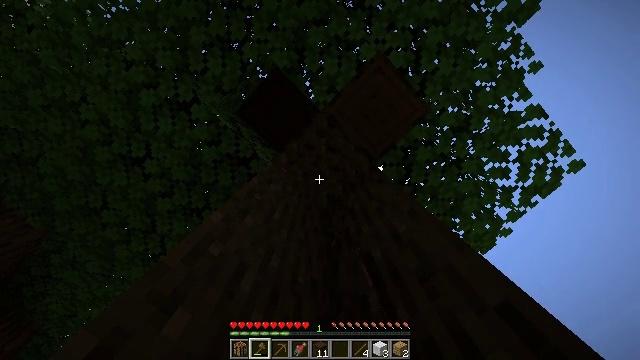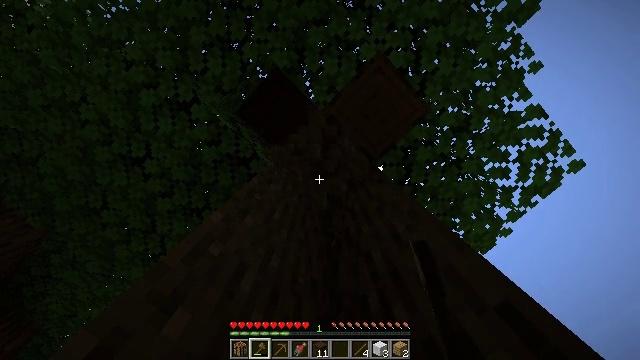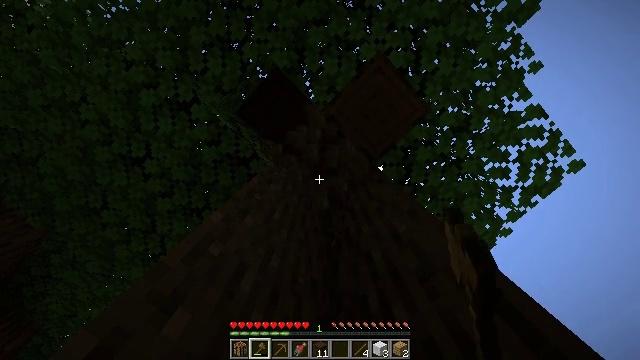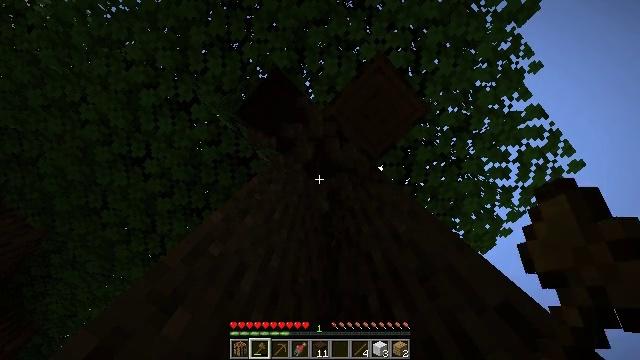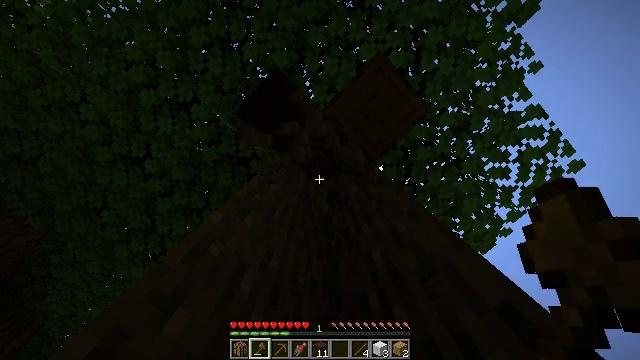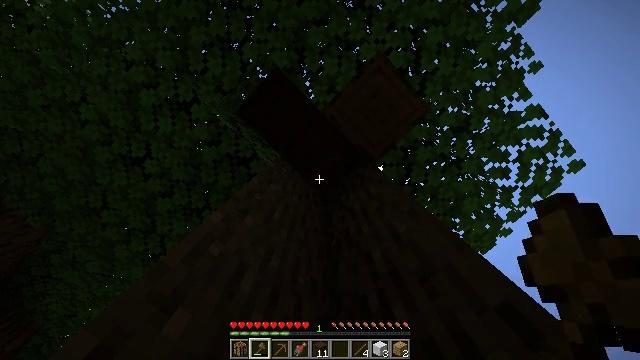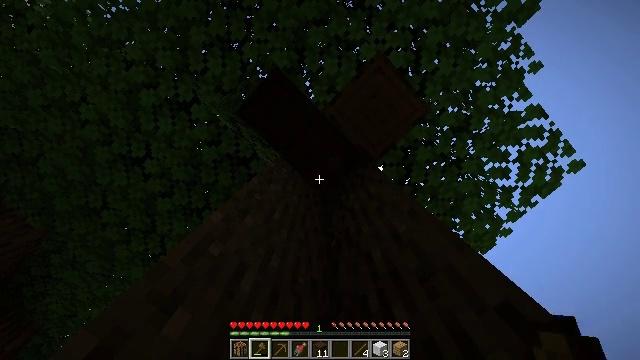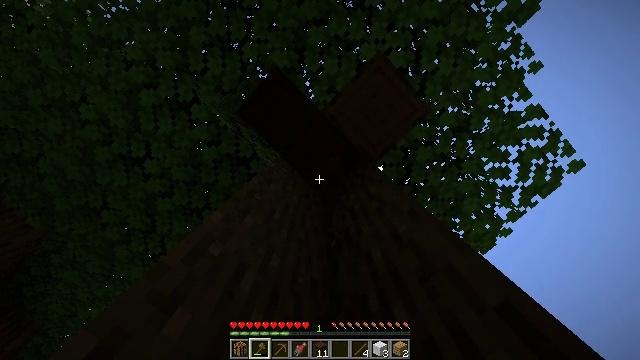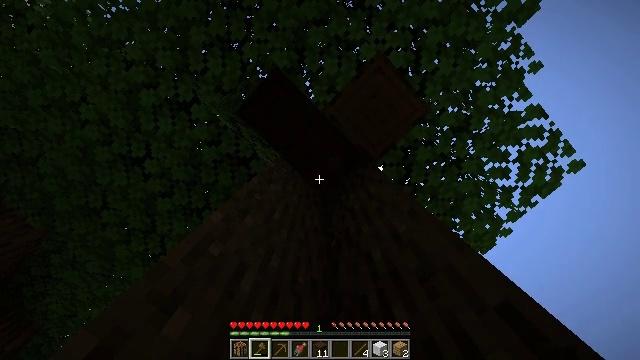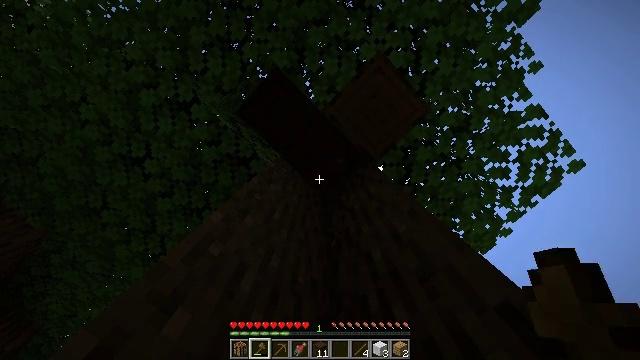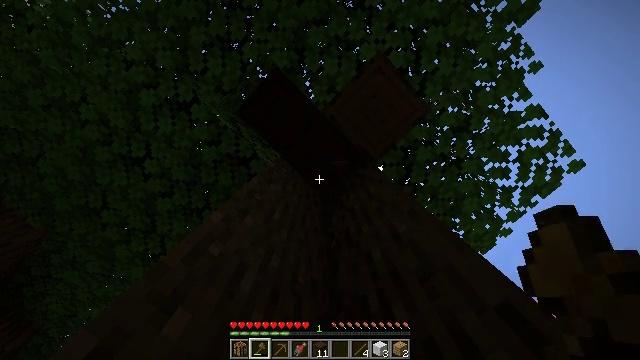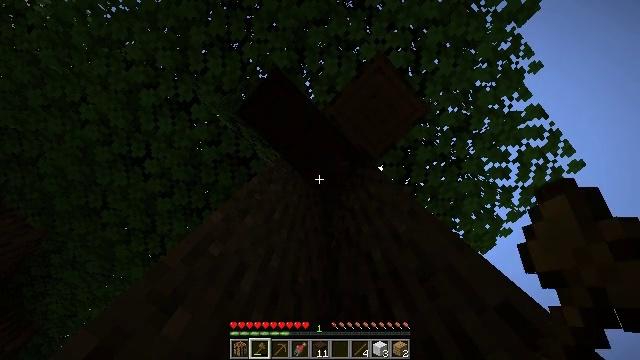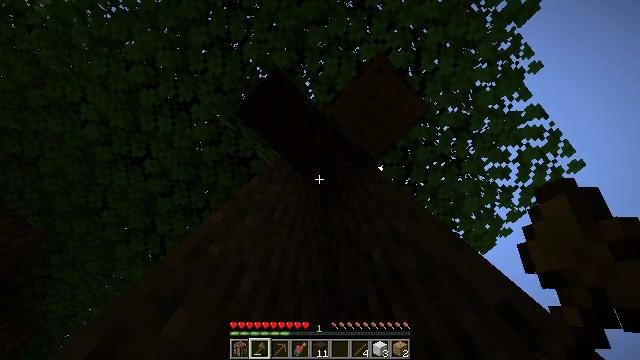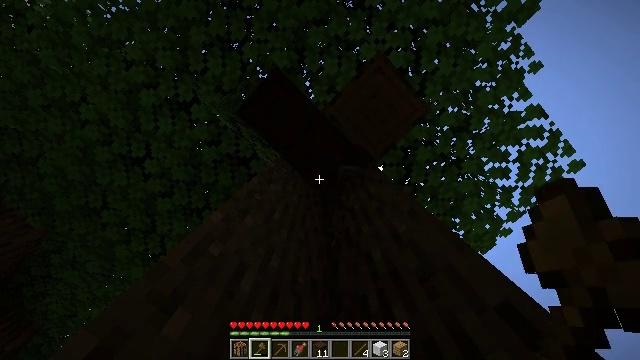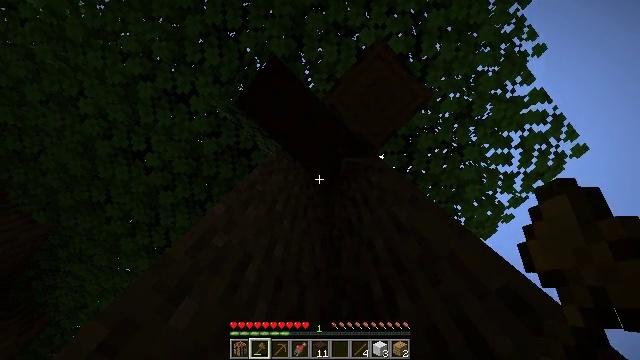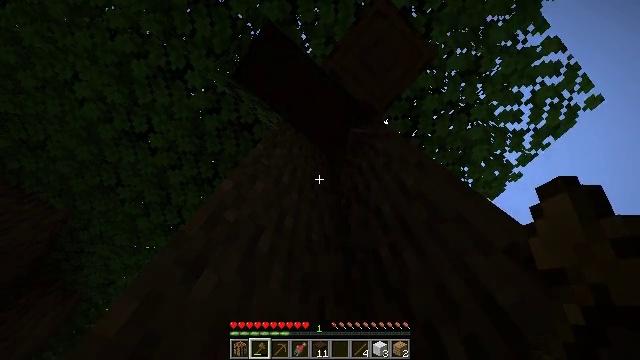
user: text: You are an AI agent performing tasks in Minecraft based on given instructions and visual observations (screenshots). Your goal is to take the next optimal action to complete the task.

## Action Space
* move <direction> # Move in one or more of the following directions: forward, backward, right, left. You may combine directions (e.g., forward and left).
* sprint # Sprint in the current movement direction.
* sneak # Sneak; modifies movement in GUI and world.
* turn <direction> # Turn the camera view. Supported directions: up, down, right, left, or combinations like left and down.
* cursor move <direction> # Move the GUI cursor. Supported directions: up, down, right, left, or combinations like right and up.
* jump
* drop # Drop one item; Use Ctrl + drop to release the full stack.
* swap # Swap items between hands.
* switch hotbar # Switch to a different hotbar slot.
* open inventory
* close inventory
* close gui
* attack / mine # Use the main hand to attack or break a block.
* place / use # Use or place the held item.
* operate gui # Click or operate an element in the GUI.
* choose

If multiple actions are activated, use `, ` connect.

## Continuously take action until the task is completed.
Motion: motion action
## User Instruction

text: Mine the dark oak log from a tree.
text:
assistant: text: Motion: attack / mine
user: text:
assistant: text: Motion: attack / mine
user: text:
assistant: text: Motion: attack / mine
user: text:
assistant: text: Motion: attack / mine
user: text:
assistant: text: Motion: attack / mine
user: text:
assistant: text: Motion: attack / mine
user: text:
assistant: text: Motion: attack / mine
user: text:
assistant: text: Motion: attack / mine
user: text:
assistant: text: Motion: attack / mine
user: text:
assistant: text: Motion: attack / mine
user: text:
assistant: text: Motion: attack / mine
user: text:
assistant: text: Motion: attack / mine
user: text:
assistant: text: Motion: no_op
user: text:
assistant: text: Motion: turn left and down
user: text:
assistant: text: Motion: turn left and down
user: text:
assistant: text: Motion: turn left and down
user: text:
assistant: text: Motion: turn left and down
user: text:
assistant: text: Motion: turn left and down
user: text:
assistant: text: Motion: turn down
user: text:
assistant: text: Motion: turn down
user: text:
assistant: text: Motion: turn down
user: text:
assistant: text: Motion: turn down
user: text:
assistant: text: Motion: turn down
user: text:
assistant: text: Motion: no_op
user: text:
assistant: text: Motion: no_op
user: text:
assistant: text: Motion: turn up
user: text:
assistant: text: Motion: turn left and up
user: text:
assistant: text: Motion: turn left and up
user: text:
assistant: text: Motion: move forward, turn up
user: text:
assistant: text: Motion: move forward, turn up, attack / mine